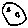
Label: moon